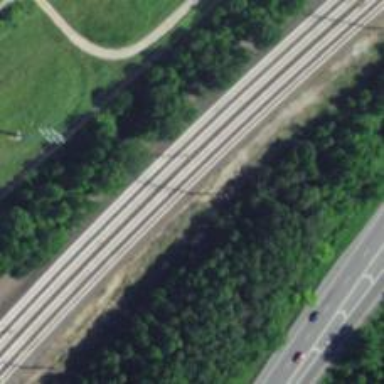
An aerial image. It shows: Catenary mast for power lines.